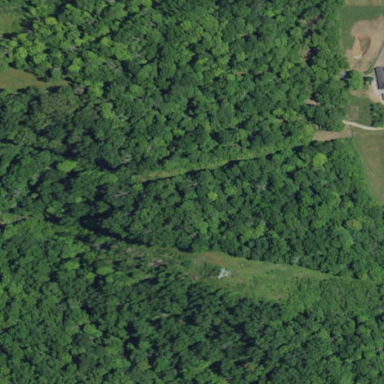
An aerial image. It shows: Beautiful woodland area.